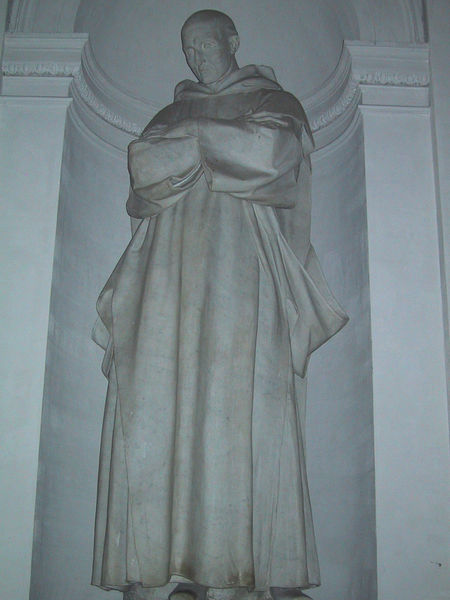
Titel: Hl. Bruno
Künstler: Jean-Antoine Houdon
Standort: Rom, S. Maria degli Angeli (EU - I - Latium)
Schlagwörter: kopf, mann, umhang, weiß, hell, marmor, blick, architektur, arme, falten, kleidung, sockel, stein, kirche, figur, gewand, kutte, skulptur, statue, ernst, glatze, dekor, nische, kloster, halbrund, fries, sims, verschränkt, mönch, heiliger, niesche, taschen, mamor, tonsur, rotunde, benediktiner, verschränkte arme, augustiner, kloste, halbnische